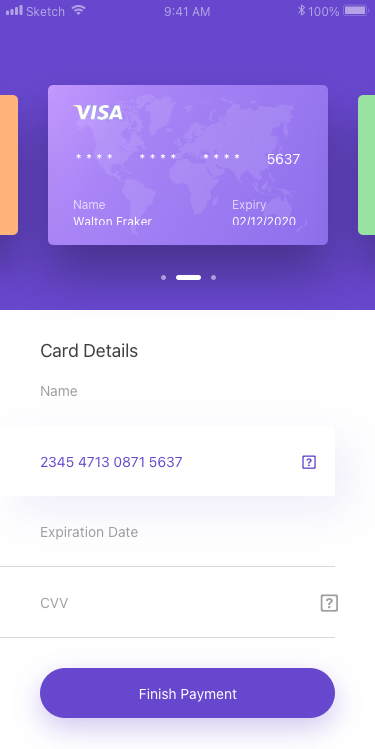
Text in this UI design:
Checkout

Card Details
Name
2345 4713 0871 5637

Expiration Date
CVV

Finish Payment
Name
Walton Fraker
Expiry
02/12/2020
* * * *       * * * *       * * * *       5637